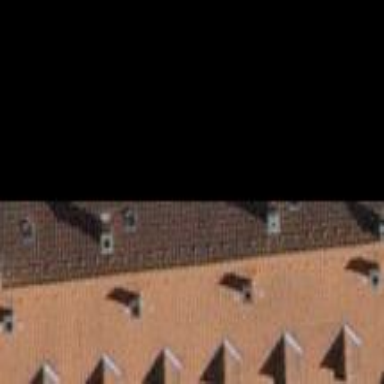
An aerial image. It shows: Gabled roof on building that houses apartments.